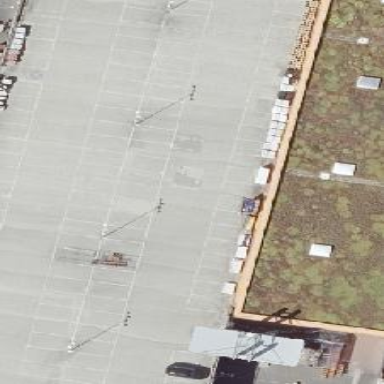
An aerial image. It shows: Rooftop parking lot located above retail building with flat roof.